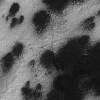
Atmospheric dust classification: not_dusty